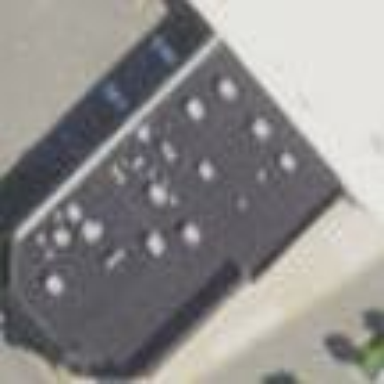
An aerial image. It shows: Retail building.